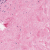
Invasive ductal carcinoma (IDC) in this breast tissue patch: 0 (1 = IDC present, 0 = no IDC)